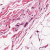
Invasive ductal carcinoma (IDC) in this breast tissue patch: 0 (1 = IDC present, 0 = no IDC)